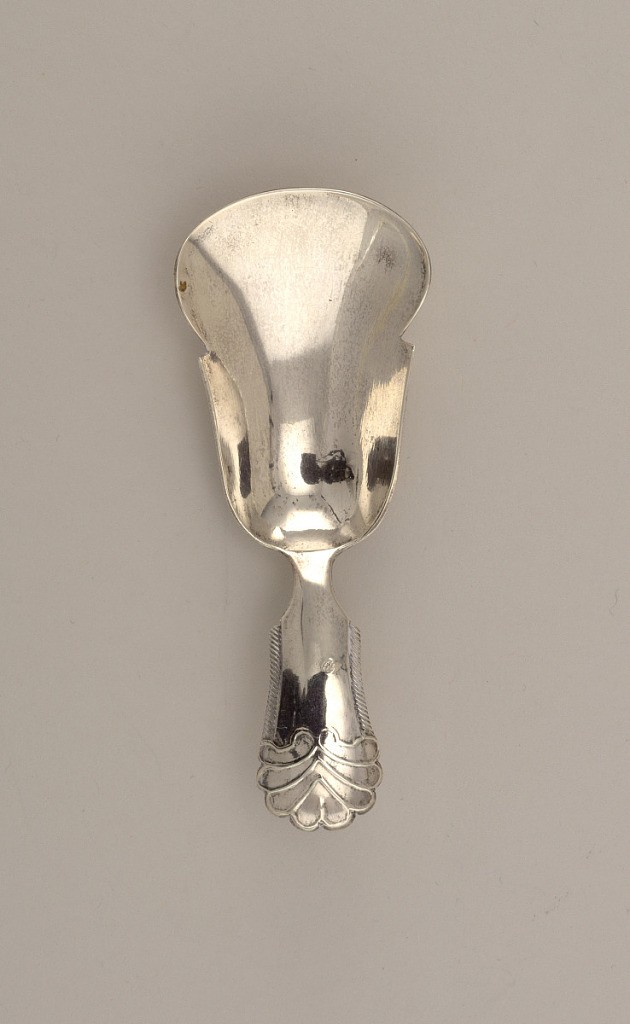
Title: Tea Scoop with Shell Form Terminal
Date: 1844
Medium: silver
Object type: scoop
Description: Bell-shaped, notch-sided bowl. Short stem with stamped, fluted sides and stamped shell terminal.